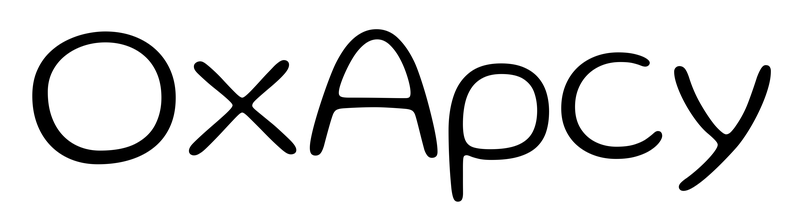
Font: Gluten_ExtraLight